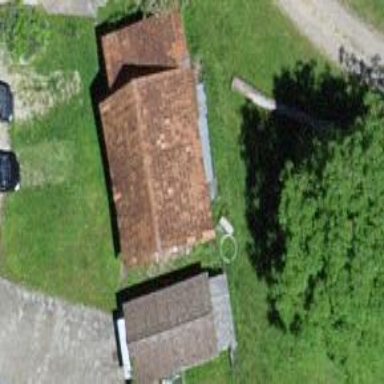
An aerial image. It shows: Barn.